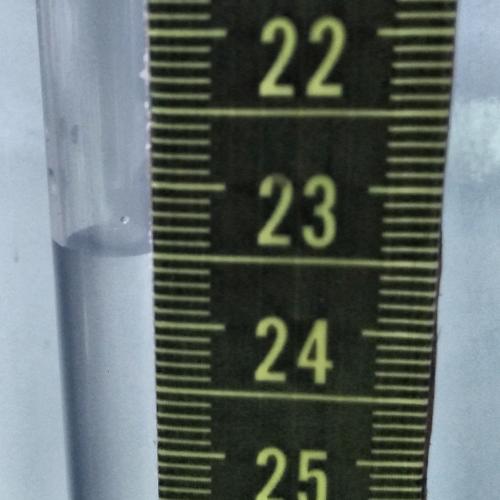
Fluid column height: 23.5 cm